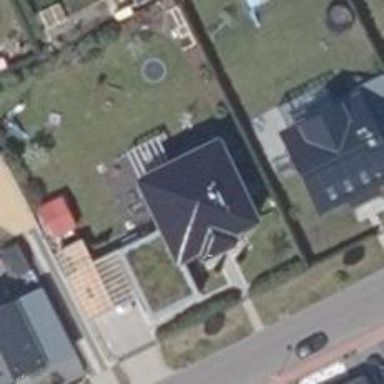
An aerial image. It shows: Detached building.